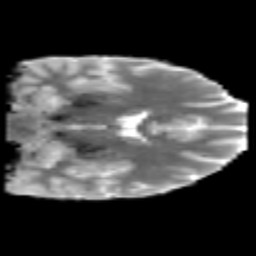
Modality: MD
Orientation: coronal
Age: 37
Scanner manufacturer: philips
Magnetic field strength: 3 T
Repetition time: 8.61 s
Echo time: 0.1268 s